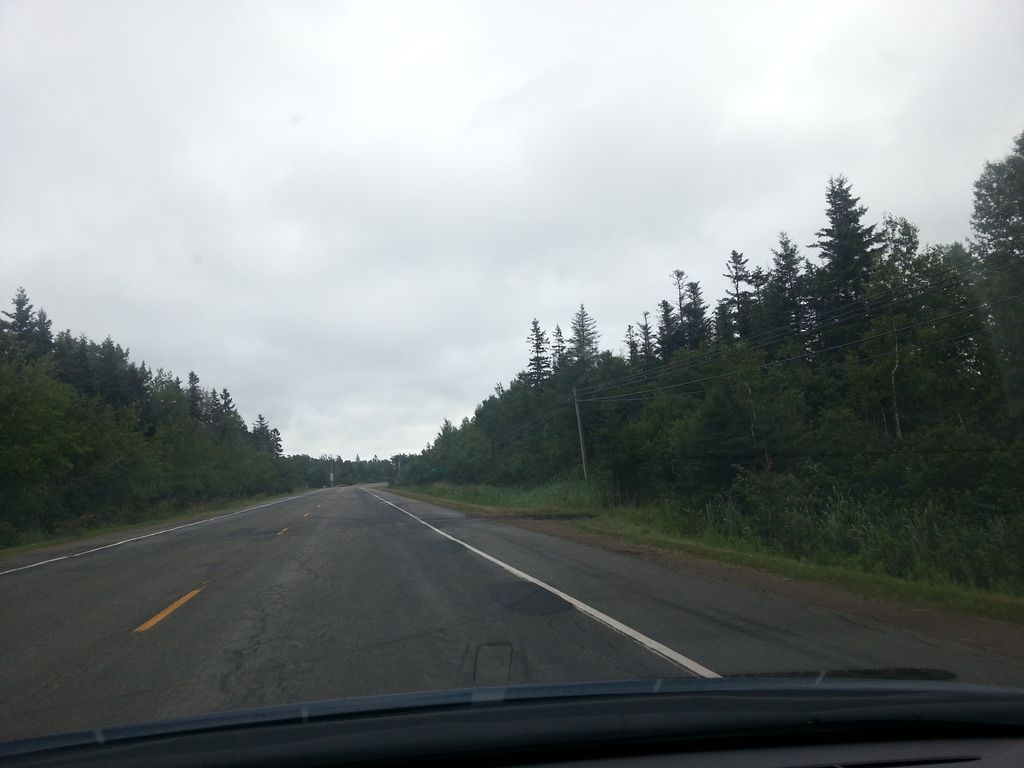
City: charlottetown